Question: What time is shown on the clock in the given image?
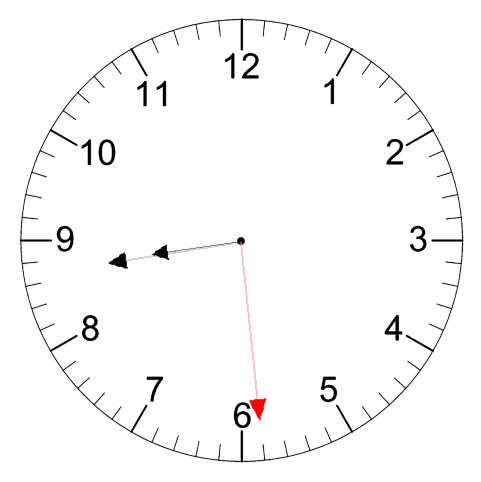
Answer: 08:43:29